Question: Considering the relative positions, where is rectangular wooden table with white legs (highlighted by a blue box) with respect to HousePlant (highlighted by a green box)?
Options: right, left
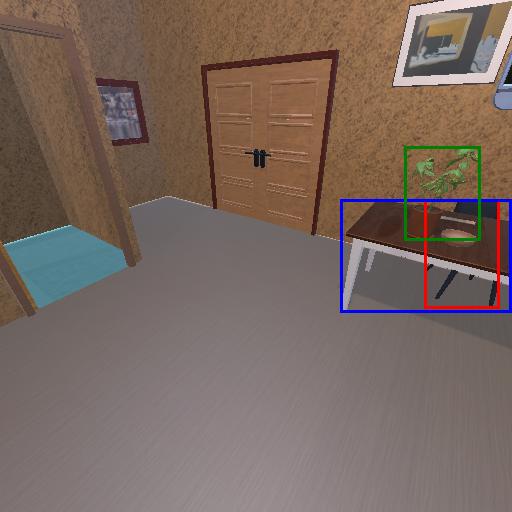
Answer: right